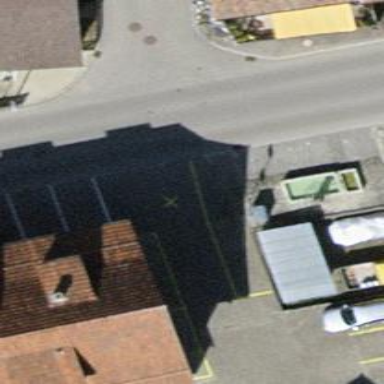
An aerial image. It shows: Bus stop with platform for public transport.